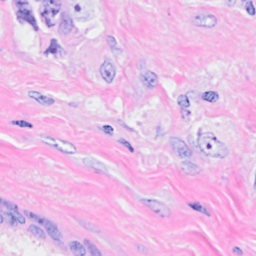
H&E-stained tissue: Breast